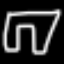
Label: pants